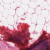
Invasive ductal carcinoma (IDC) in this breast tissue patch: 0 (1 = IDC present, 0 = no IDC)